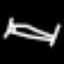
Label: bed